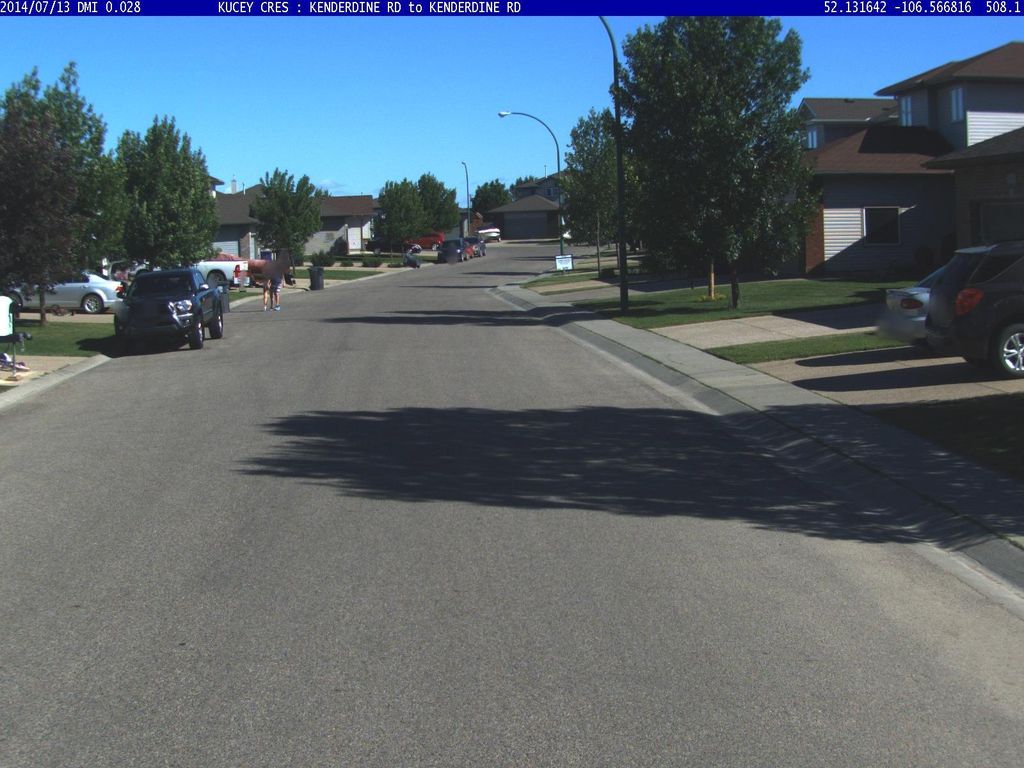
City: saskatoon